Question: There is no error log just this what I see.
I have a dynamic prototype UICollectionViewCell, and loading in here:
'''
override func collectionView(collectionView: UICollectionView!, cellForItemAtIndexPath indexPath: NSIndexPath!) -> UICollectionViewCell! {
var cell: LeftMenuCollectionViewCell
cell = collectionView.dequeueReusableCellWithReuseIdentifier("xxx", forIndexPath: indexPath) as LeftMenuCollectionViewCell // <- at this line something goes wrong
return cell
}
'''
I am registering class before:
'''
self.collectionView.registerClass(UICollectionViewCell.self, forCellWithReuseIdentifier: "xxx")
'''
Using iOS 8 beta 5 now

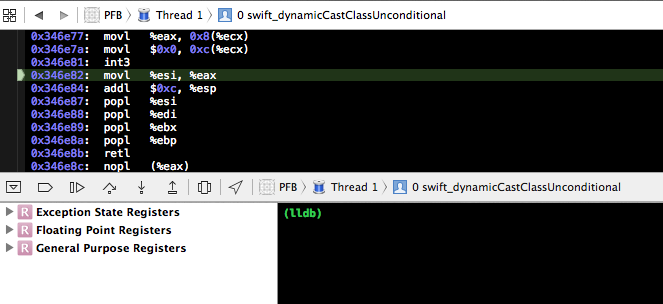
Answer: Agree with the two solution below, I registered cell incorrectly, but afterward I found an other issue, <URL>. And the solution for that was to , if UICollectionViewController was created via Interface Builder.